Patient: sex M, age 28
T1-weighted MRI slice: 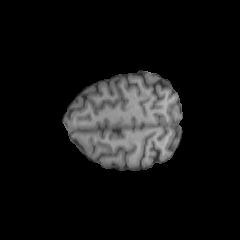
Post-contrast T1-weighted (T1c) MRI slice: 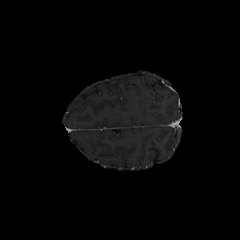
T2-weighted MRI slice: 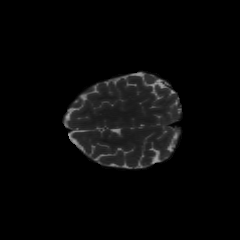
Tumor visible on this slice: no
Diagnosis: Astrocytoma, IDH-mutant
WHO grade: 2